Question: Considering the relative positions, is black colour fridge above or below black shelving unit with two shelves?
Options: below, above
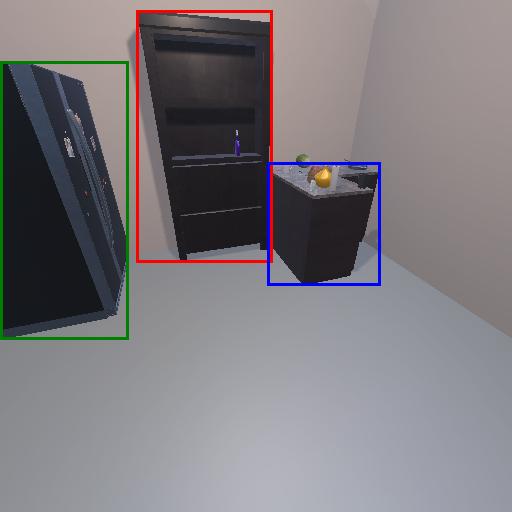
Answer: below